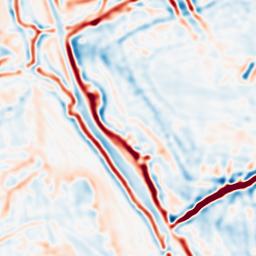
Category: multiscale
Decomposition family: log
Decomposition parameters: sigma: 3
Upsampling method: fft_zeropad
Upsampling parameters: scale: 8
Upsampling scale: 8